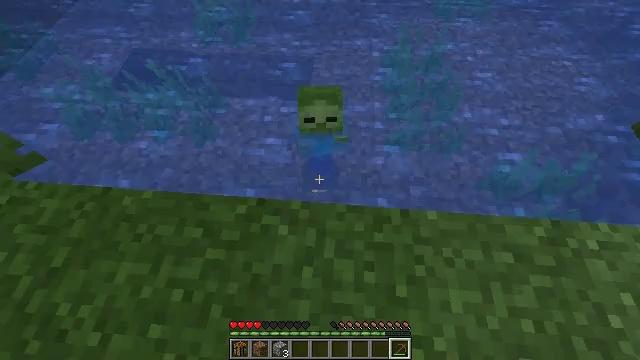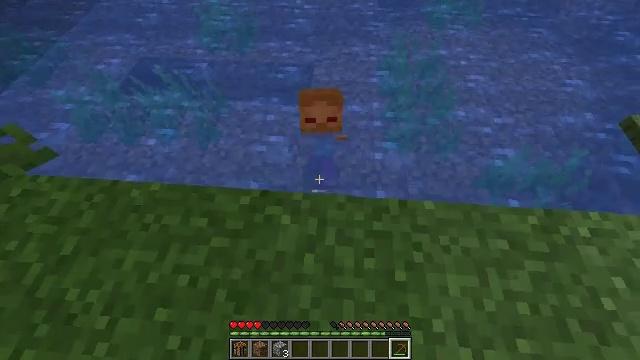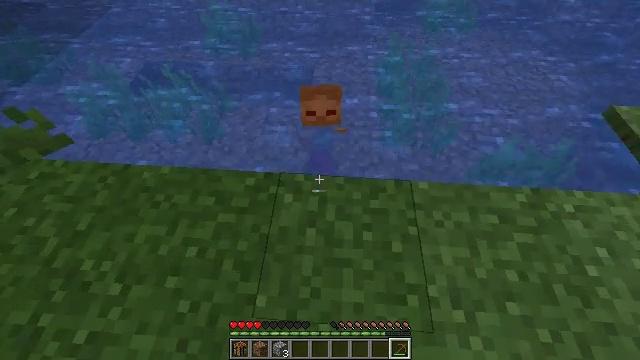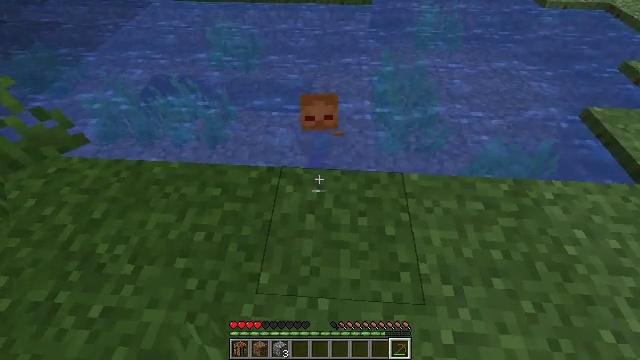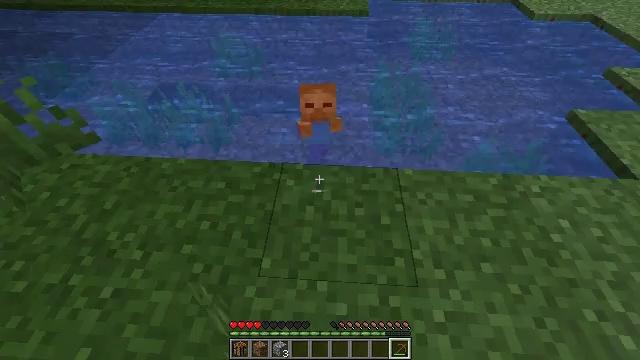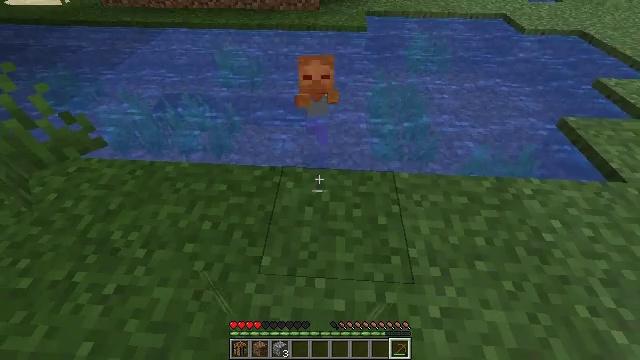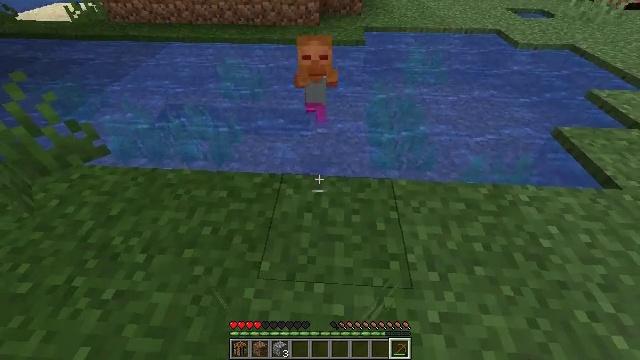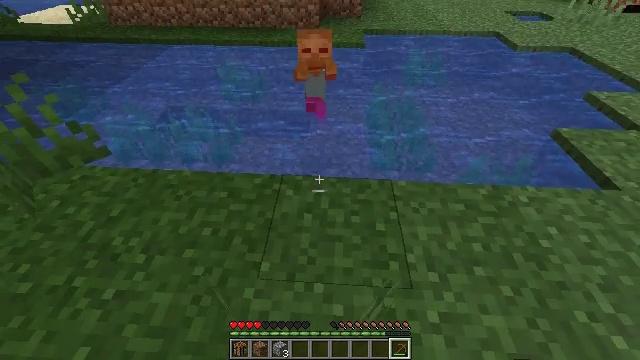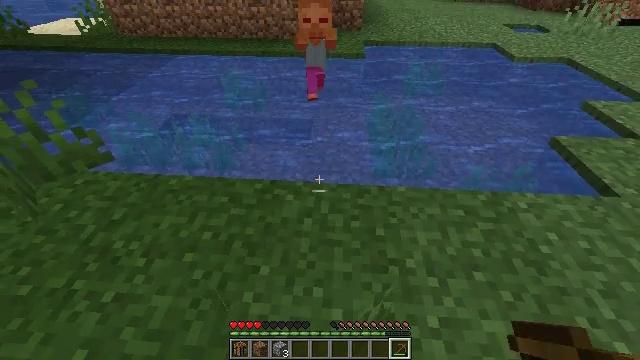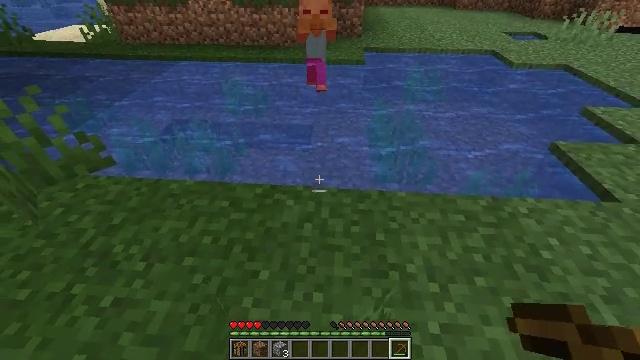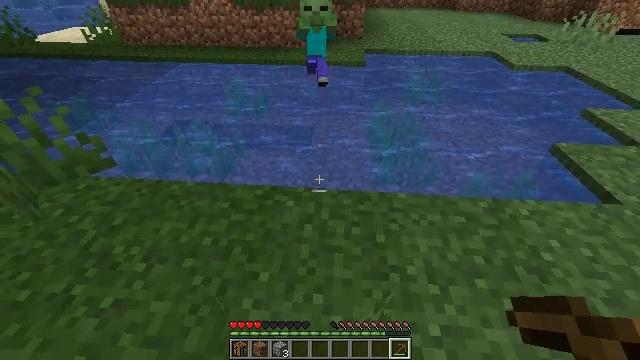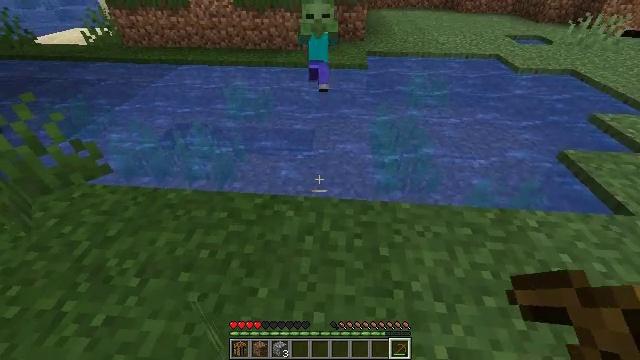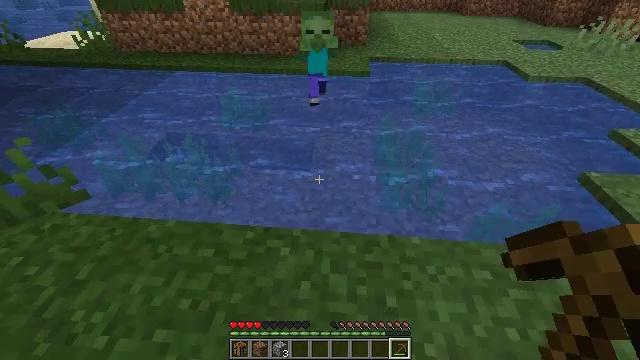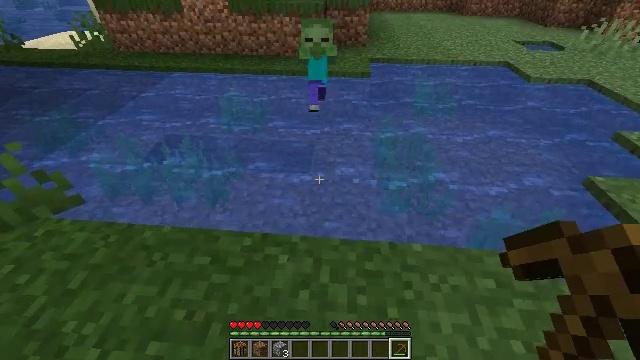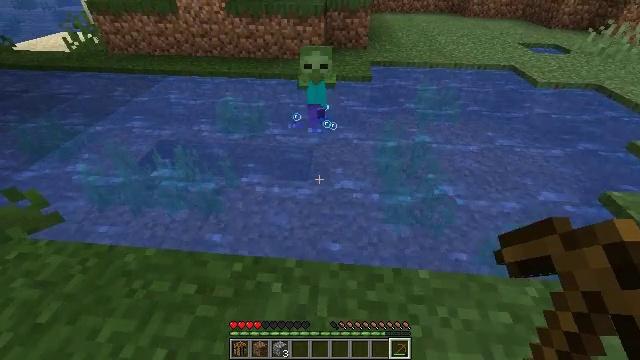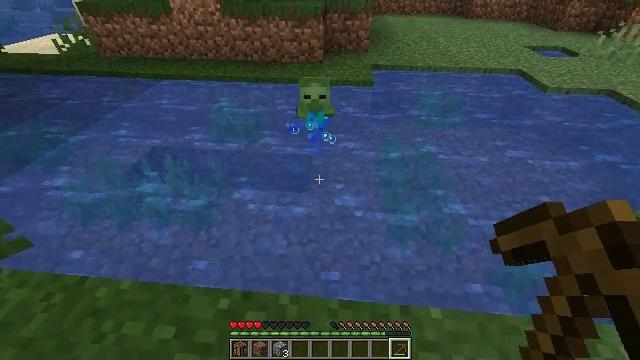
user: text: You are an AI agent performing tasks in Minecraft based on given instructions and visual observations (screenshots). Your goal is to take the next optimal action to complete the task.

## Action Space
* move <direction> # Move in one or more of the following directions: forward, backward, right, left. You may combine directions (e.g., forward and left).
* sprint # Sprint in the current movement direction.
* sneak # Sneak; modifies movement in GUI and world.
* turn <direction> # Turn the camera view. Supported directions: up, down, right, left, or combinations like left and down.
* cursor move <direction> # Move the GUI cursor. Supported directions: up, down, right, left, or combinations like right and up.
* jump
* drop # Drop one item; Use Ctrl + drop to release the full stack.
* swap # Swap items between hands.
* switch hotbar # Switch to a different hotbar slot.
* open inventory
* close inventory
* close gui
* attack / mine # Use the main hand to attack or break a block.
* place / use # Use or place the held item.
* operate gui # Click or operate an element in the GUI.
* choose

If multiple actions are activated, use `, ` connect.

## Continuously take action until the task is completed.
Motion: motion action
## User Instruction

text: Hunt the zombie.
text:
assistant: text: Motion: move back, turn up
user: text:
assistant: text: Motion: move back, turn up
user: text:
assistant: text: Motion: move back, turn up
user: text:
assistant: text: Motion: turn up
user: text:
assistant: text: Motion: turn up
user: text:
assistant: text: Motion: turn up
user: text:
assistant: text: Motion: no_op
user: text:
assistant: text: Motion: turn up
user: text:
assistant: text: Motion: turn up
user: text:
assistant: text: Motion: move forward
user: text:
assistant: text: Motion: move forward
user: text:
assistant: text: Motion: move forward
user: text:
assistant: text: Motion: move forward
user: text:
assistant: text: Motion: move forward
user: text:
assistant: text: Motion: move forward
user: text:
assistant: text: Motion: move forward
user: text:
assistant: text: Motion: move forward
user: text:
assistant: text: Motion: no_op
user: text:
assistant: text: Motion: no_op
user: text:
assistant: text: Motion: no_op
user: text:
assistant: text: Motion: no_op
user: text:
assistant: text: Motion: no_op
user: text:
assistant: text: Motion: no_op
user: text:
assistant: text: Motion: no_op
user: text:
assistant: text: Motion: no_op
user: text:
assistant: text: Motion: no_op
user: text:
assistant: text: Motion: no_op
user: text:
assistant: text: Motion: no_op
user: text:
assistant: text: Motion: sneak
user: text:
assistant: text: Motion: sneak